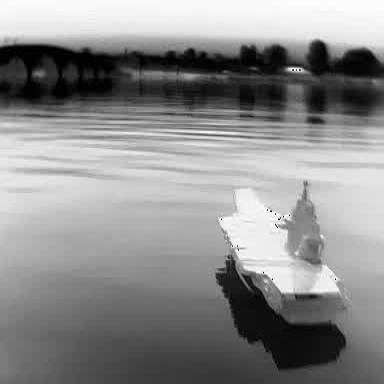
There is a warship in the infrared image.